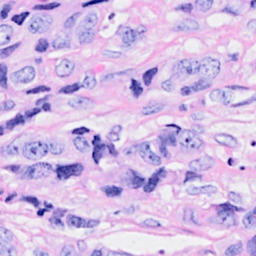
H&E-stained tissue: Breast